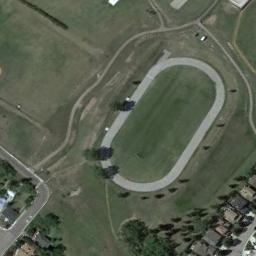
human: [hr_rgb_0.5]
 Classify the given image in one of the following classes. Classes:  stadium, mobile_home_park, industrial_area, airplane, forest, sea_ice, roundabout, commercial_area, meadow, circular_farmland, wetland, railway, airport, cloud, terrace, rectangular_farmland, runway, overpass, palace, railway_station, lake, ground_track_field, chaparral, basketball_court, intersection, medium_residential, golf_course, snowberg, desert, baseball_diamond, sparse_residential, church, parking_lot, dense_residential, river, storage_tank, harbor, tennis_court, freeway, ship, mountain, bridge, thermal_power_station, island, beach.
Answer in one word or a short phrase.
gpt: ground_track_field